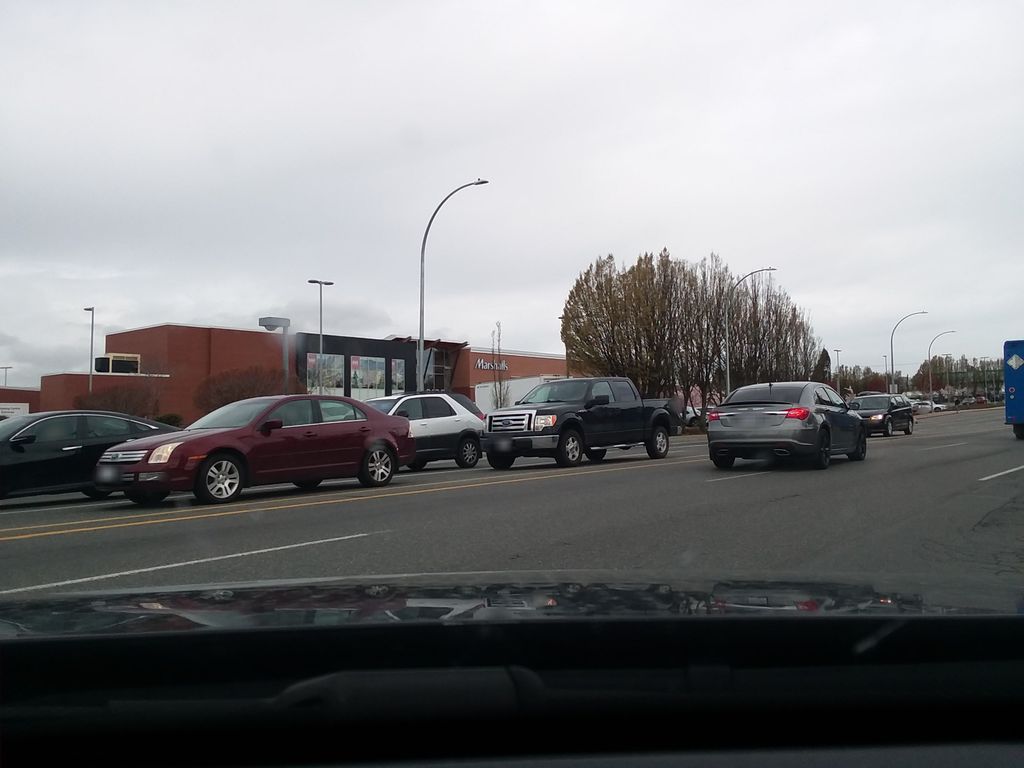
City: victoria